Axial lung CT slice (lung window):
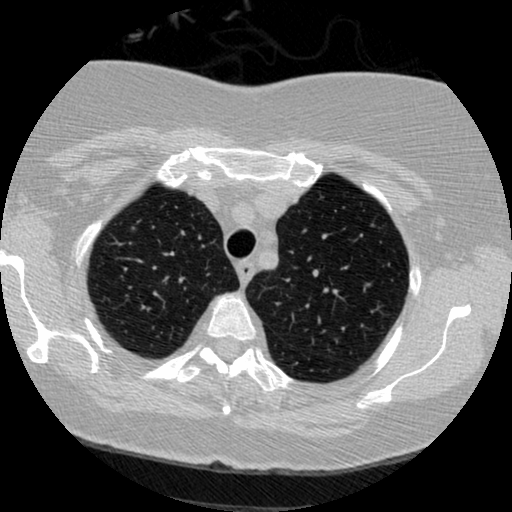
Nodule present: no